Question: So I was trying to Build a Custom AlertDialog onSongCompletionListener but there's an issue...
The AlertDialog would appear if I remove the onClickListeners of buttons present in the Dialog...
But the would crash when I add the listeners..
Here is a screenshot of the Dialog, the buttons appear but won't work though as I had removed the listeners:

Heres my code;
'''
completedSongName = (TextView) findViewById(R.id.completedSongName);
playAnotherSong = (Button) findViewById(R.id.buttonPlayAnotherSong);
replayCurrentsong = (Button) findViewById(R.id.buttonPlayAgain);
tstBtn = (Button) findViewById(R.id.testBtn);
// ON COMPLETE LISTENERS
onCompletionDialog = new Dialog(this);
testSong.setOnCompletionListener(new MediaPlayer.OnCompletionListener() {
@Override
public void onCompletion(MediaPlayer mp) {
onCompletionDialog.setContentView(R.layout.songcompletedialog);
completedSongName.setText("testSong");
playAnotherSong.setOnClickListener(new View.OnClickListener() {
@Override
public void onClick(View v) {
onCompletionDialog.dismiss();
}
});
replayCurrentsong.setOnClickListener(new View.OnClickListener() {
@Override
public void onClick(View v) {
testSong.start();
}
});
onCompletionDialog.getWindow().setBackgroundDrawable(new ColorDrawable(Color.TRANSPARENT));
onCompletionDialog.show();
}
});'''
'''
Here is the XML
'''
<?xml version="1.0" encoding="utf-8"?>
<RelativeLayout
xmlns:android="http://schemas.android.com/apk/res/android"
xmlns:app="http://schemas.android.com/apk/res-auto"
android:orientation="vertical" android:layout_width="match_parent"
android:layout_height="match_parent"
android:layout_marginLeft="5dp"
android:layout_marginRight="5dp"
android:gravity="center">
<android.support.v7.widget.CardView
android:layout_width="match_parent"
android:layout_height="wrap_content"
app:cardCornerRadius="20dp"
app:cardBackgroundColor="@color/colorGreenLight"
android:layout_alignParentTop="true"
android:layout_alignParentStart="true">
<LinearLayout
android:layout_width="match_parent"
android:layout_height="wrap_content"
android:orientation="vertical">
<RelativeLayout
android:layout_width="match_parent"
android:layout_height="match_parent"
android:orientation="vertical"
android:layout_marginTop="25dp"
android:layout_marginBottom="25dp">
<ImageView
android:id="@+id/musicIconFinished"
android:layout_width="64dp"
android:layout_height="64dp"
android:padding="7sp"
android:layout_centerHorizontal="true"
android:layout_marginStart="10sp"
android:background="@drawable/circle_dark_green"
android:src="@drawable/ic_library_music_white" />
<TextView
android:id="@+id/completedTextLabel"
android:layout_below="@+id/musicIconFinished"
android:layout_width="match_parent"
android:layout_height="wrap_content"
android:layout_marginStart="20dp"
android:layout_marginEnd="20dp"
android:textAlignment="center"
android:textStyle="bold"
android:textSize="20sp"
android:textColor="@color/colorGreen"
android:layout_marginTop="20dp"
android:text="Completed"
android:fontFamily="@font/productsansregular"/>
<TextView
android:id="@+id/completedSongName"
android:layout_below="@+id/completedTextLabel"
android:layout_width="match_parent"
android:layout_height="wrap_content"
android:layout_marginStart="20dp"
android:layout_marginEnd="20dp"
android:textAlignment="center"
android:textStyle="normal"
android:textSize="18sp"
android:textColor="@color/colorGreen1"
android:layout_marginTop="8dp"
android:hint="Completed Song Name"
android:fontFamily="@font/productsansregular"/>
<TextView
android:id="@+id/songStartTimeLabel"
android:layout_below="@+id/completedSongName"
android:layout_width="wrap_content"
android:layout_height="wrap_content"
android:layout_marginStart="20dp"
android:layout_marginEnd="20dp"
android:textAlignment="textStart"
android:textStyle="normal"
android:textSize="16sp"
android:textColor="@color/colorGreen"
android:layout_marginTop="14dp"
android:text="Start Time:"
android:fontFamily="@font/productsansregular"/>
<TextView
android:id="@+id/songStartTime"
android:layout_below="@+id/completedSongName"
android:layout_toEndOf="@+id/songStartTimeLabel"
android:layout_width="wrap_content"
android:layout_height="wrap_content"
android:layout_marginStart="0dp"
android:layout_marginEnd="5dp"
android:textAlignment="textStart"
android:textStyle="normal"
android:textSize="16sp"
android:textColor="@color/colorGreen1"
android:layout_marginTop="14dp"
android:hint="Start Time:"
android:fontFamily="@font/productsansregular"/>
<TextView
android:id="@+id/songEndTimeLabel"
android:layout_below="@+id/songStartTimeLabel"
android:layout_width="wrap_content"
android:layout_height="wrap_content"
android:layout_marginStart="20dp"
android:layout_marginEnd="20dp"
android:textAlignment="textStart"
android:textStyle="normal"
android:textSize="16sp"
android:textColor="@color/colorGreen"
android:layout_marginTop="4dp"
android:text="Start Time:"
android:fontFamily="@font/productsansregular"/>
<TextView
android:id="@+id/songEndTime"
android:layout_below="@+id/songStartTime"
android:layout_toEndOf="@+id/songEndTimeLabel"
android:layout_width="wrap_content"
android:layout_height="wrap_content"
android:layout_marginStart="0dp"
android:layout_marginEnd="5dp"
android:textAlignment="textStart"
android:textStyle="normal"
android:textSize="16sp"
android:textColor="@color/colorGreen1"
android:layout_marginTop="4dp"
android:hint="Start Time:"
android:fontFamily="@font/productsansregular"/>
<Button
android:layout_width="200dp"
android:layout_height="wrap_content"
android:id="@+id/buttonPlayAnotherSong"
android:layout_below="@id/songEndTime"
android:layout_marginTop="20dp"
android:layout_centerHorizontal="true"
android:text="Play Another Song"
android:fontFamily="@font/productsansregular"
android:textColor="@color/textColorWhite"
android:textSize="14sp"
android:background="@drawable/button_background_green"/>
<Button
android:layout_width="200dp"
android:layout_height="wrap_content"
android:id="@+id/buttonPlayAgain"
android:layout_below="@id/buttonPlayAnotherSong"
android:layout_marginTop="16dp"
android:layout_centerHorizontal="true"
android:text="Replay current song"
android:fontFamily="@font/productsansregular"
android:textColor="@color/textColorWhite"
android:textSize="14sp"
android:background="@drawable/button_background_green"/>
</RelativeLayout>
</LinearLayout>
</android.support.v7.widget.CardView>
</RelativeLayout>
'''
To test the code, I used a testButton ..
testButton.onClick ... pop up would appear ..
THE CULPRIT IS:
'''
completedSongName.setText("testSong");
playAnotherSong.setOnClickListener(new View.OnClickListener() {
@Override
public void onClick(View v) {
onCompletionDialog.dismiss();
}
});
replayCurrentsong.setOnClickListener(new View.OnClickListener() {
@Override
public void onClick(View v) {
testSong.start();
}
});
onCompletionDialog.getWindow().setBackgroundDrawable(new ColorDrawable(Color.TRANSPARENT));
onCompletionDialog.show();
}
'''
What error it shows??
'''
E/AndroidRuntime: FATAL EXCEPTION: main
Process: com.innocentapps.musicplayerstrial, PID: 7928
java.lang.IllegalStateException: Could not execute method for android:onClick
at android.support.v7.app.AppCompatViewInflater$DeclaredOnClickListener.onClick(AppCompatViewInflater.java:390)
at android.view.View.performClick(View.java:6600)
at android.view.View.performClickInternal(View.java:6577)
at android.view.View.access$3100(View.java:781)
at android.view.View$PerformClick.run(View.java:25912)
at android.os.Handler.handleCallback(Handler.java:873)
at android.os.Handler.dispatchMessage(Handler.java:99)
at android.os.Looper.loop(Looper.java:193)
at android.app.ActivityThread.main(ActivityThread.java:6923)
at java.lang.reflect.Method.invoke(Native Method)
at com.android.internal.os.RuntimeInit$MethodAndArgsCaller.run(RuntimeInit.java:493)
at com.android.internal.os.ZygoteInit.main(ZygoteInit.java:870)
Caused by: java.lang.reflect.InvocationTargetException
at java.lang.reflect.Method.invoke(Native Method)
at android.support.v7.app.AppCompatViewInflater$DeclaredOnClickListener.onClick(AppCompatViewInflater.java:385)
at android.view.View.performClick(View.java:6600)
at android.view.View.performClickInternal(View.java:6577)
at android.view.View.access$3100(View.java:781)
at android.view.View$PerformClick.run(View.java:25912)
at android.os.Handler.handleCallback(Handler.java:873)
at android.os.Handler.dispatchMessage(Handler.java:99)
at android.os.Looper.loop(Looper.java:193)
at android.app.ActivityThread.main(ActivityThread.java:6923)
at java.lang.reflect.Method.invoke(Native Method)
at com.android.internal.os.RuntimeInit$MethodAndArgsCaller.run(RuntimeInit.java:493)
at com.android.internal.os.ZygoteInit.main(ZygoteInit.java:870)
Caused by: java.lang.NullPointerException: Attempt to invoke virtual method 'void android.widget.TextView.setText(java.lang.CharSequence)' on a null object reference
at com.innocentapps.musicplayertrial.MainActivity.showOnCompletionPopUp(MainActivity.java:564)
at java.lang.reflect.Method.invoke(Native Method)
at android.support.v7.app.AppCompatViewInflater$DeclaredOnClickListener.onClick(AppCompatViewInflater.java:385)
at android.view.View.performClick(View.java:6600)
at android.view.View.performClickInternal(View.java:6577)
at android.view.View.access$3100(View.java:781)
at android.view.View$PerformClick.run(View.java:25912)
at android.os.Handler.handleCallback(Handler.java:873)
at android.os.Handler.dispatchMessage(Handler.java:99)
at android.os.Looper.loop(Looper.java:193)
at android.app.ActivityThread.main(ActivityThread.java:6923)
at java.lang.reflect.Method.invoke(Native Method)
at com.android.internal.os.RuntimeInit$MethodAndArgsCaller.run(RuntimeInit.java:493)
at com.android.internal.os.ZygoteInit.main(ZygoteInit.java:870)
I/Process: Sending signal. PID: 7928 SIG: 9
'''
Application terminated.
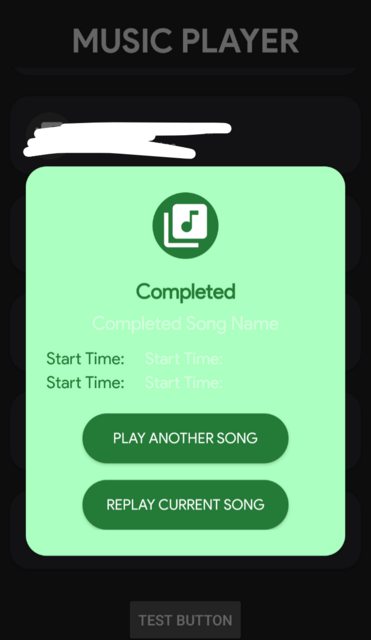
Answer: try this
'''
onCompletionDialog = new Dialog(this);
onCompletionDialog .requestWindowFeature(Window.FEATURE_NO_TITLE);
onCompletionDialog .setContentView(R.layout.songcompletedialog);
completedSongName = (TextView)onCompletionDialog.findViewById(R.id.completedSongName);
playAnotherSong = (Button)onCompletionDialog.findViewById(R.id.buttonPlayAnotherSong);
replayCurrentsong = (Button) onCompletionDialog.findViewById(R.id.buttonPlayAgain);
tstBtn = (Button)onCompletionDialog.findViewById(R.id.testBtn);
'''
and put this whenever you want the dialog to show.
'''
onCompletionDialog.show();
'''